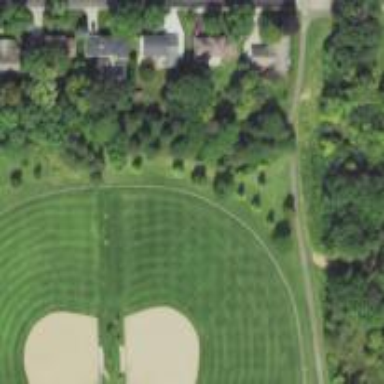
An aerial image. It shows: Softball pitch for leisure sports.